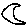
Label: moon